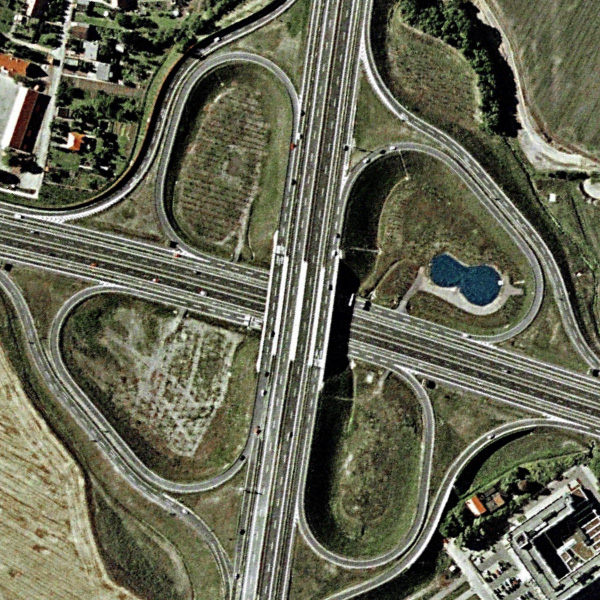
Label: Viaduct